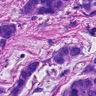
Metastatic tissue present: yes